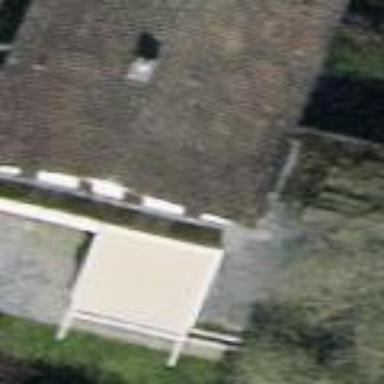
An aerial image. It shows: Semidetached house with gabled roof covered in tiles.